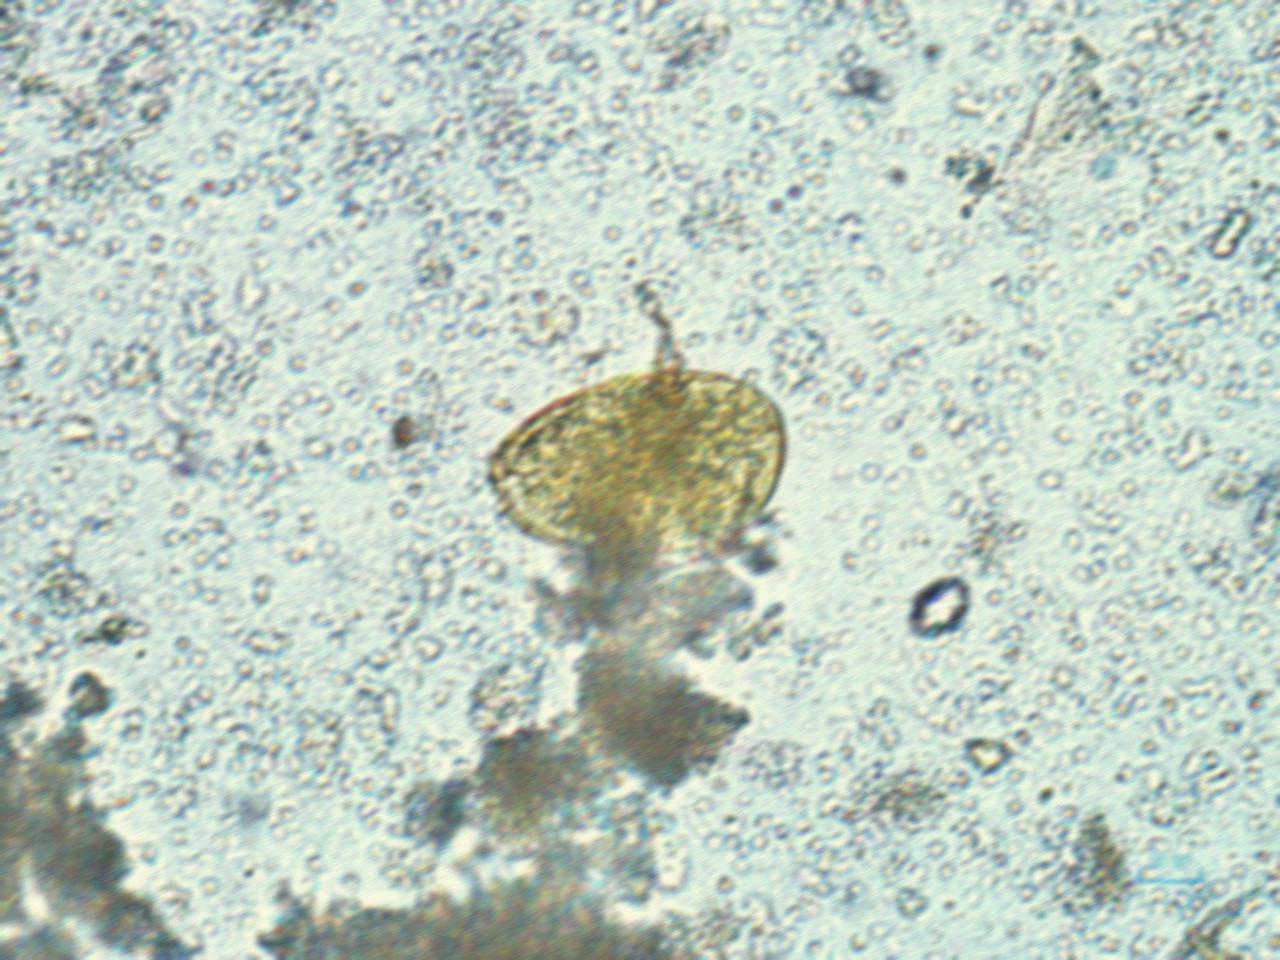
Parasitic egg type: Paragonimus spp